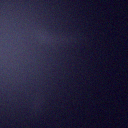
Screen state: off